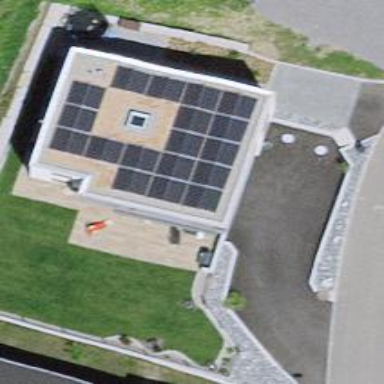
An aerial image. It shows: Solar power generator using photovoltaic method with solar photovoltaic panel types.